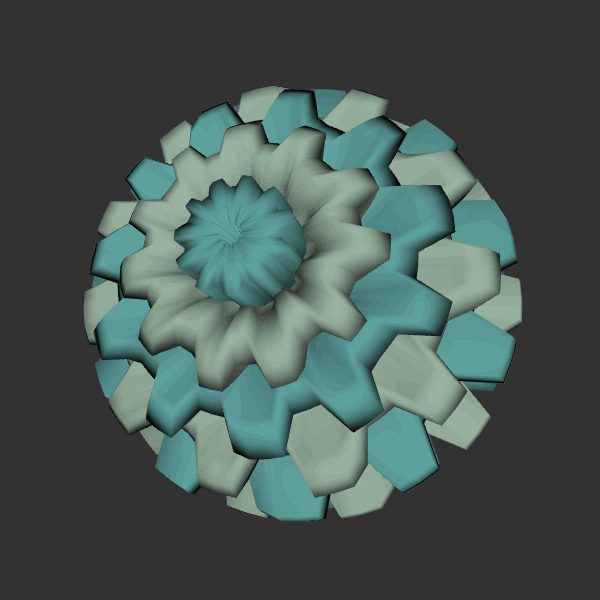
Background: dark